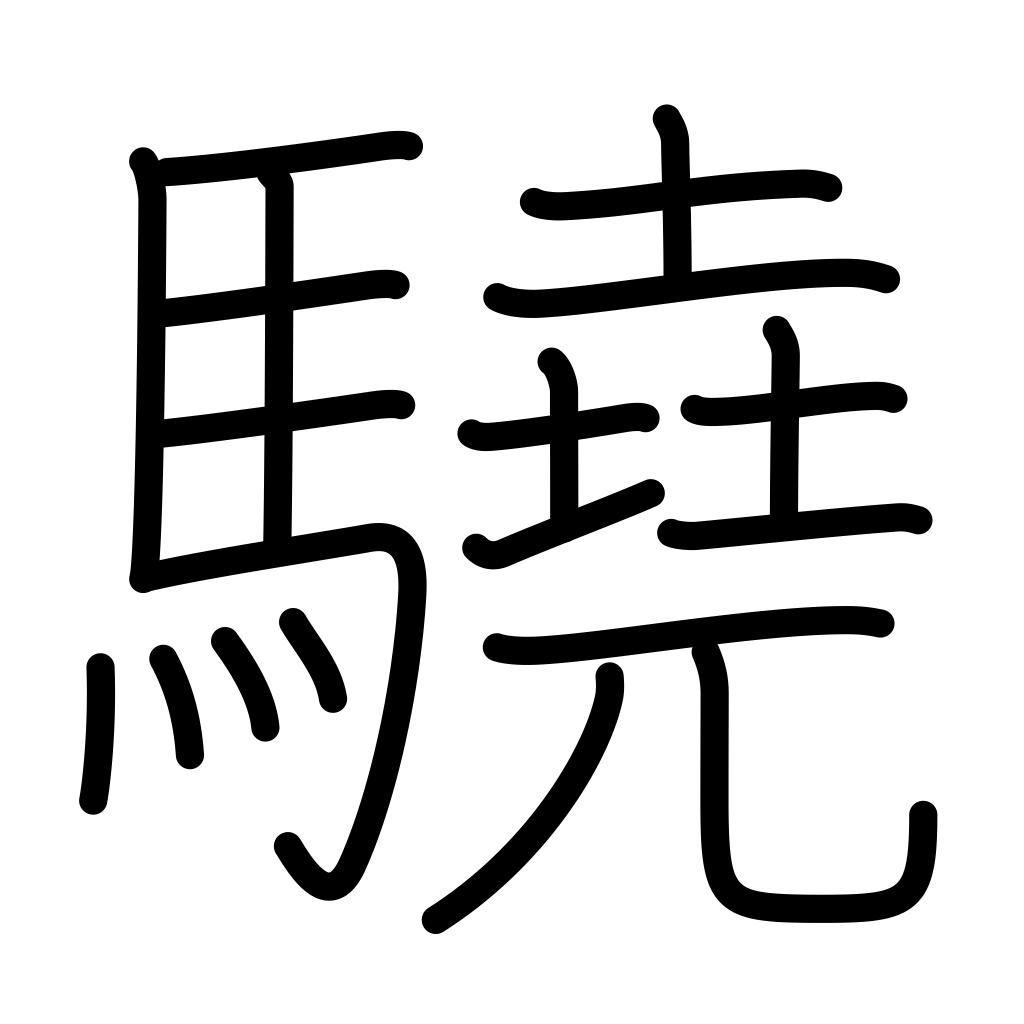
Meaning: strong, good horse, gallant, brave, ferocious